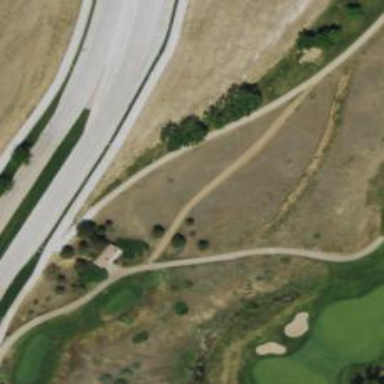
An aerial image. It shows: Service road used as golf cart path.